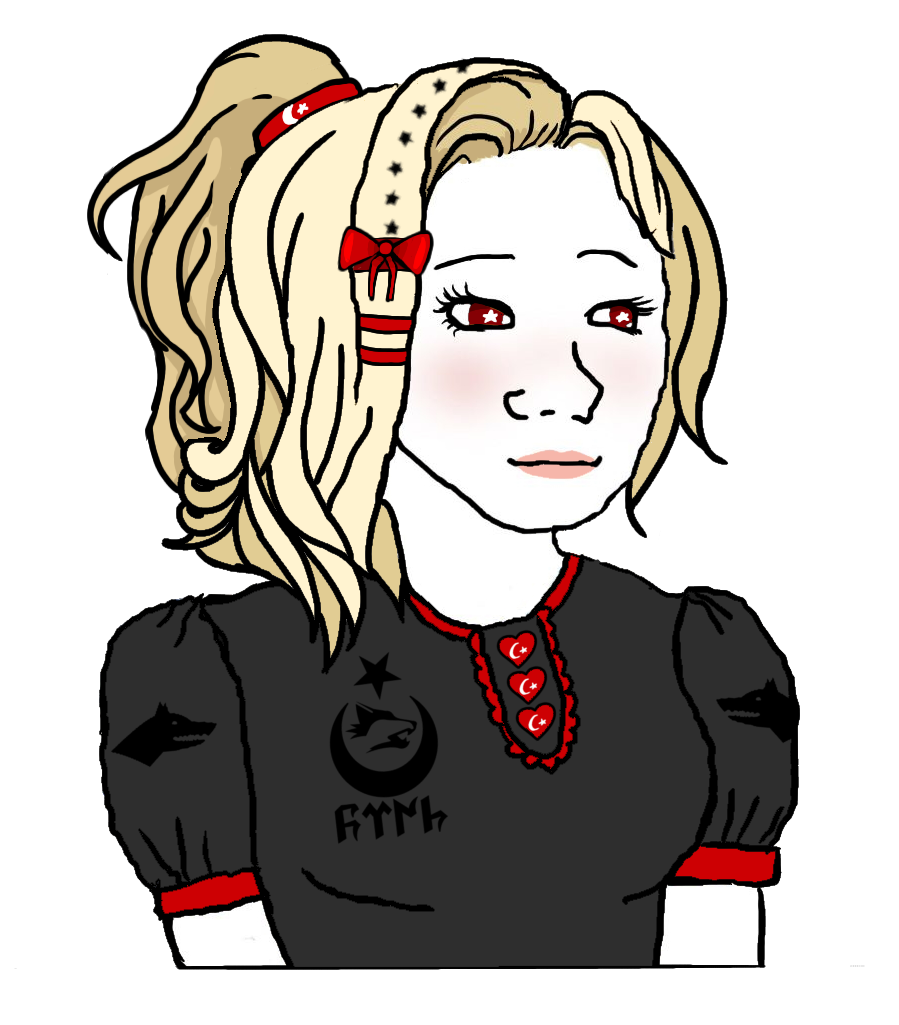
Label: 5_Trad_Wife